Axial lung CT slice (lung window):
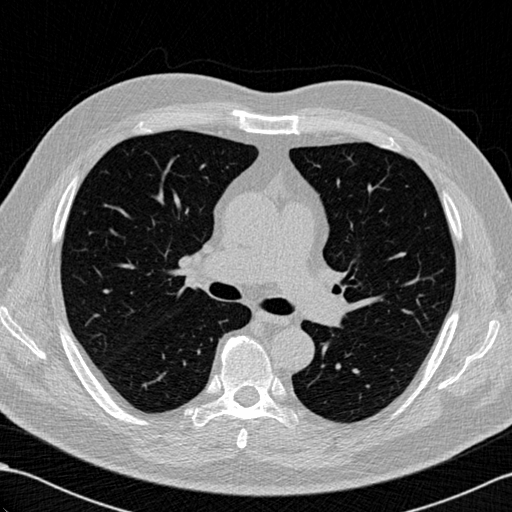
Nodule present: no